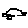
Label: car